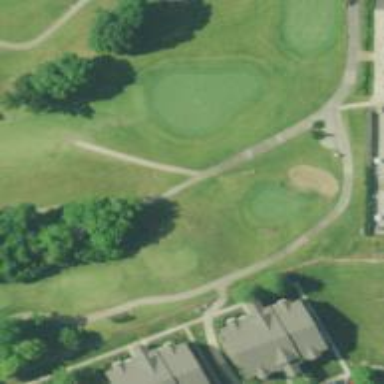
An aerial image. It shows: Service road used as golf cart path.